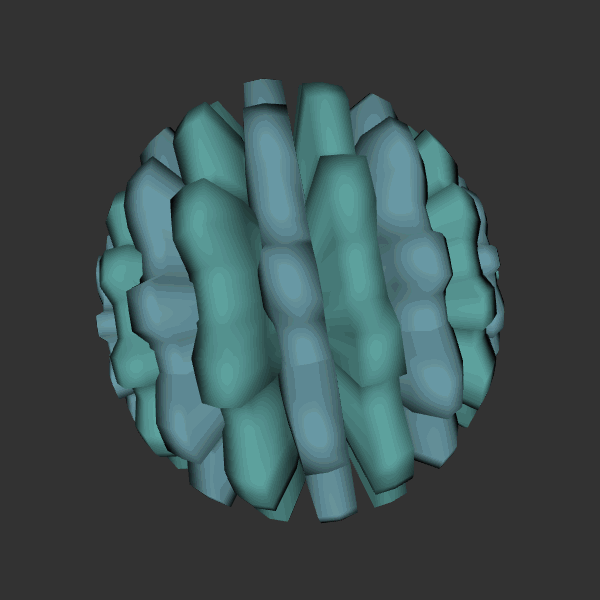
Background: dark